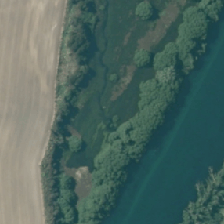
Land cover: herbaceous_freshwater_vege